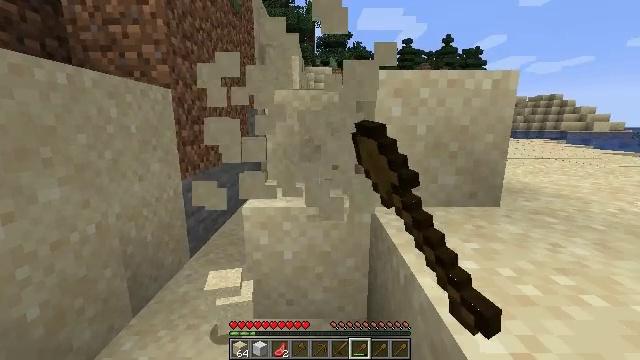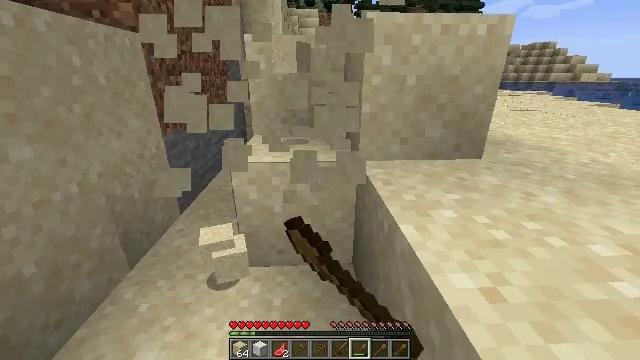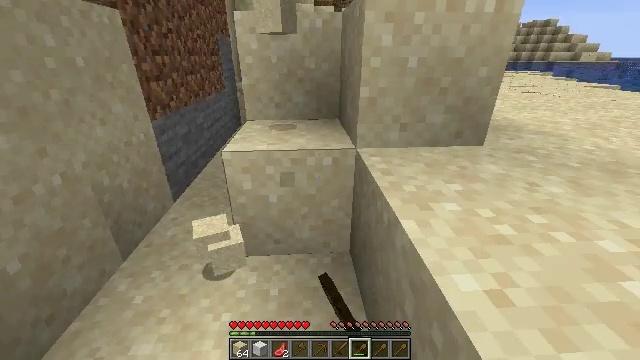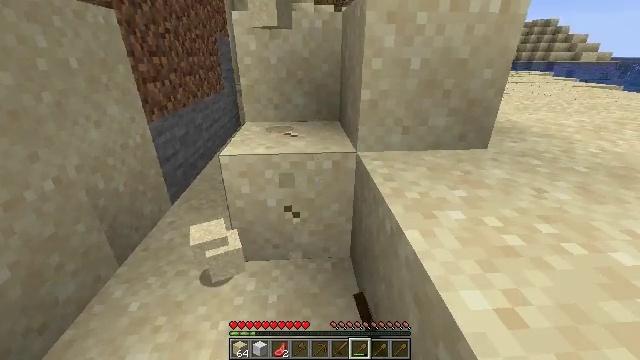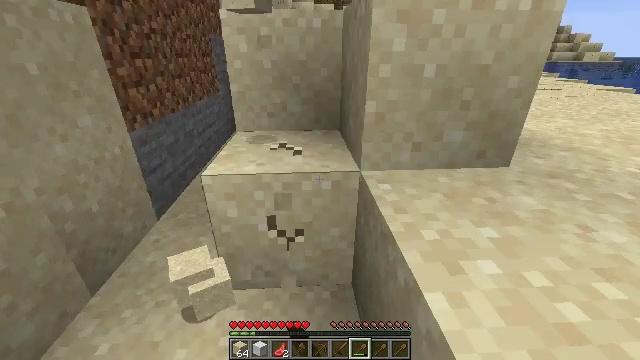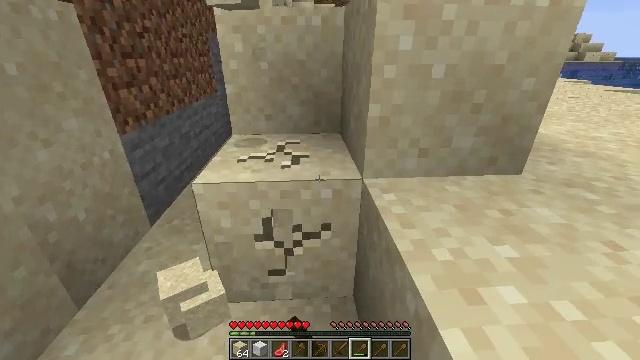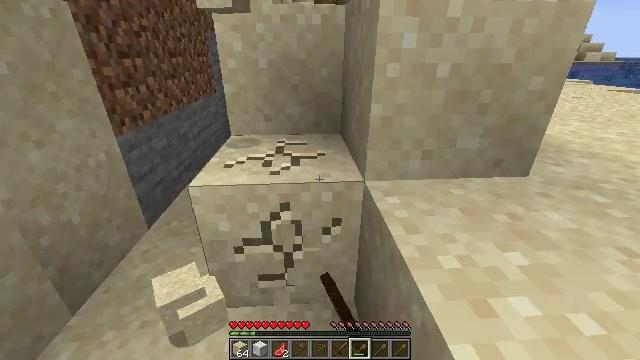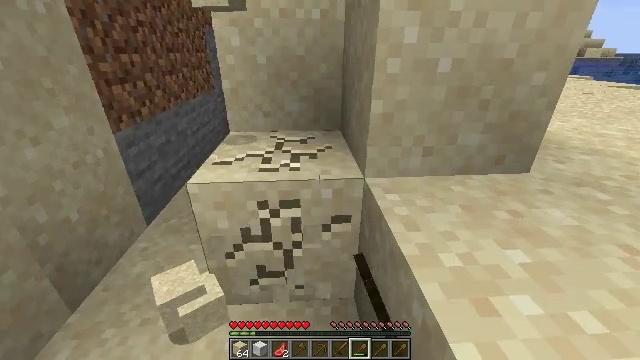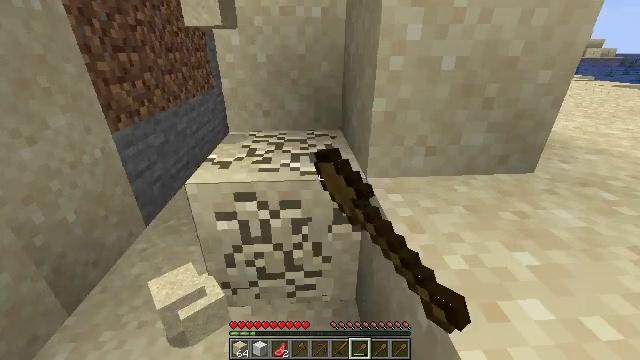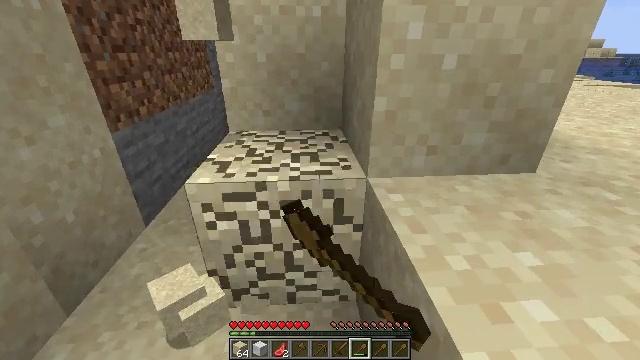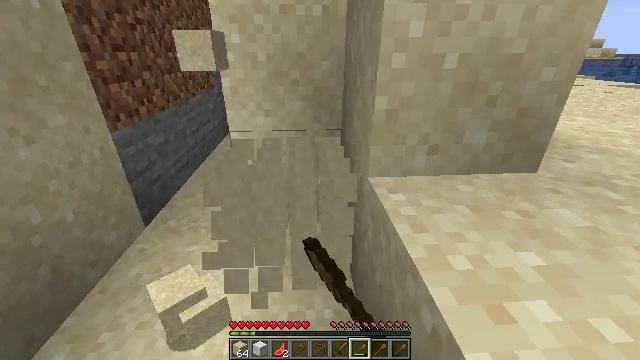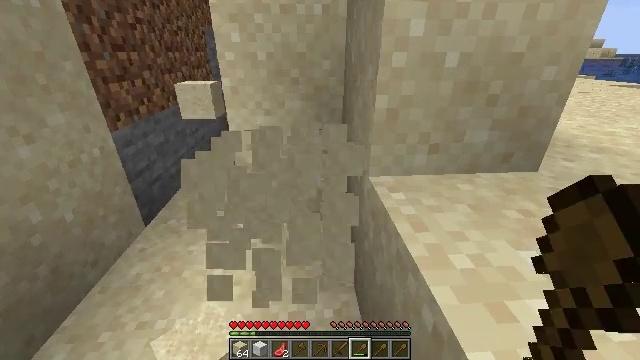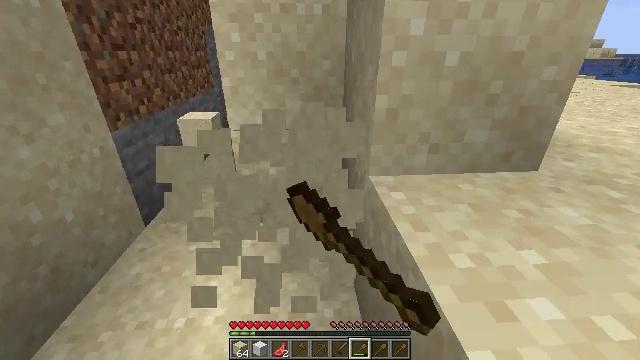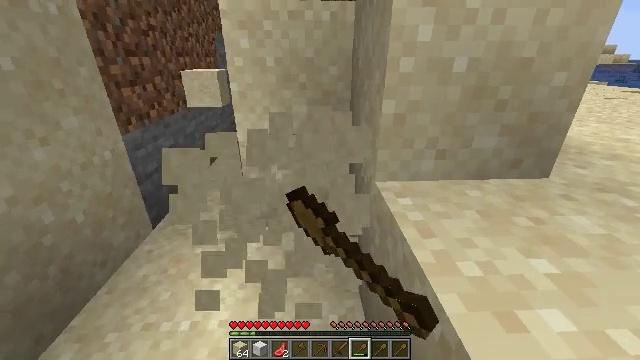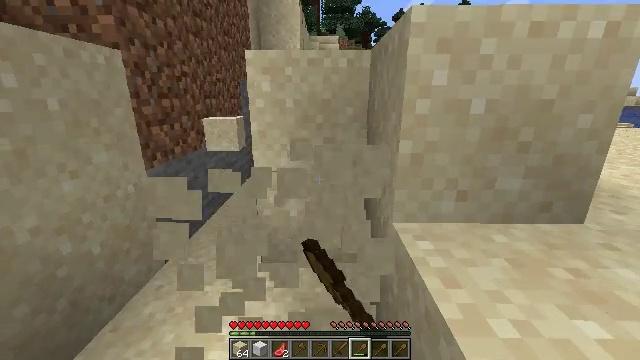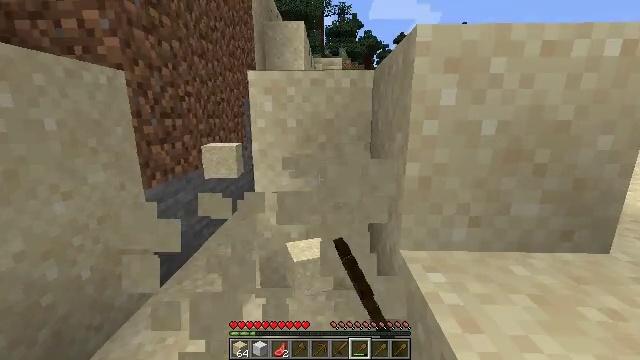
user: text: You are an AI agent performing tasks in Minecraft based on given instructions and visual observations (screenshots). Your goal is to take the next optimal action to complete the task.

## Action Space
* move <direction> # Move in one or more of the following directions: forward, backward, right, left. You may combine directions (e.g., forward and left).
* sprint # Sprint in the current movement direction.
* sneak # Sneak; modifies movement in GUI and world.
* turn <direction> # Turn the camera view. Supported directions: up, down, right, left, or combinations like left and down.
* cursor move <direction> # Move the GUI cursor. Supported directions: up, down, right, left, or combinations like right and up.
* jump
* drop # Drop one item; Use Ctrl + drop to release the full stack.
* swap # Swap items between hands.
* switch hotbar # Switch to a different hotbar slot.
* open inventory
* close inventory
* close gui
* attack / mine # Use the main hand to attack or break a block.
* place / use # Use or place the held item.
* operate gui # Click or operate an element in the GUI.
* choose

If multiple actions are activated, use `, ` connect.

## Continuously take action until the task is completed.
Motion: motion action
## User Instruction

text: Gather sand from the desert.
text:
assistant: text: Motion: turn right and down, attack / mine
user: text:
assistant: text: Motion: move forward, turn down, attack / mine
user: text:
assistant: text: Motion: move forward, attack / mine
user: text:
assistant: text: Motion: move forward, attack / mine
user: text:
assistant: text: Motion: attack / mine
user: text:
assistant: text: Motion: attack / mine
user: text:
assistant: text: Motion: attack / mine
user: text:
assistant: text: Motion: attack / mine
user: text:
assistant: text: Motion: attack / mine
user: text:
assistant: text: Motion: attack / mine
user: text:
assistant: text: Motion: attack / mine
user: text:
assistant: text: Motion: attack / mine
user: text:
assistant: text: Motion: turn left and up, attack / mine
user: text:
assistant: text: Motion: move forward, turn left and up, attack / mine
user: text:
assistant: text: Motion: move forward, turn up, attack / mine
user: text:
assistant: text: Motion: move forward, attack / mine
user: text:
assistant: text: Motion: move forward, attack / mine
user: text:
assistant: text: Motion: attack / mine
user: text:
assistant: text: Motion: attack / mine
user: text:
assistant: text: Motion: attack / mine
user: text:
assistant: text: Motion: attack / mine
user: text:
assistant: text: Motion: attack / mine
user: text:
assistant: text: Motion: attack / mine
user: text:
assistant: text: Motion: attack / mine
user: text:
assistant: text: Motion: attack / mine
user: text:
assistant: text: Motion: attack / mine
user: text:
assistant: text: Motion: attack / mine
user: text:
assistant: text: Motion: attack / mine
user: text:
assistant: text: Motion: turn right, attack / mine
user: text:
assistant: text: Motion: move back, turn right and down, attack / mine